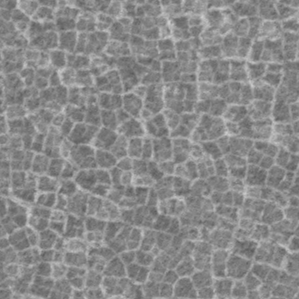
Label: frost